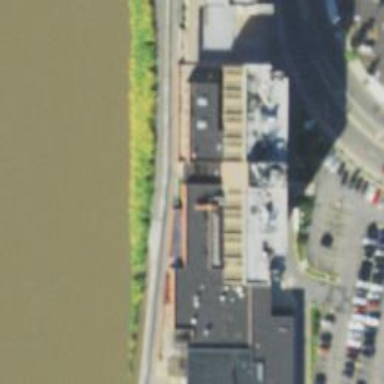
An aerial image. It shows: Clinic.